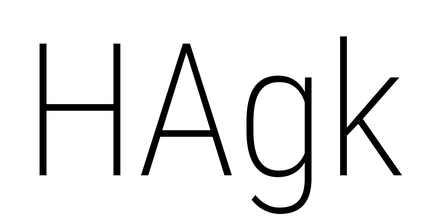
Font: Roboto_Condensed_ExtraLight